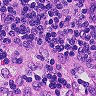
Metastatic tissue present: no